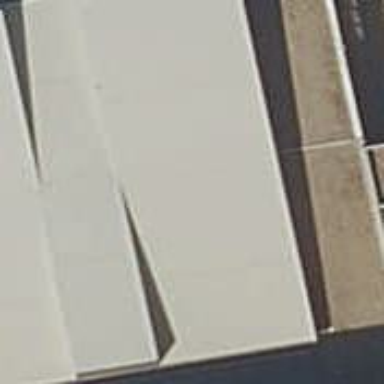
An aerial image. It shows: Flat white metal roof across university building.